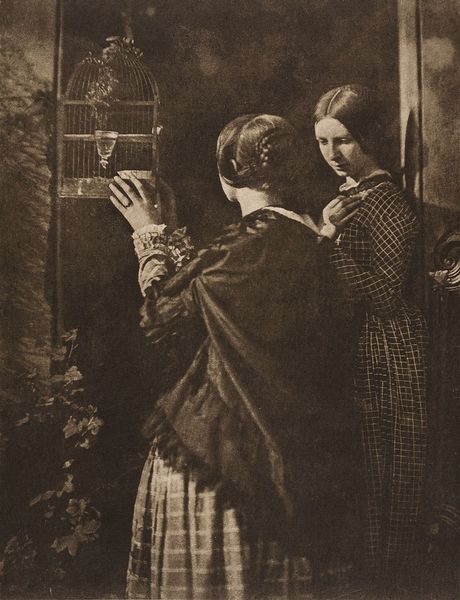
Titel: The Bird-Cage
Künstler: David Octavius Hill
Standort: Hamburg
Institution: Museum für Kunst und Gewerbe Hamburg
Schlagwörter: vogel, frau, gesten, figur, mimik, schwestern, foto, fotografie, photographie, posen, doppelbildnis, doppelportrait, schwester, photo, karton, passepartout, lichtbild, japanpapier, bildwerke, heliogravur, angewandte und bildende kunst, hessische systematik, vögel, porträtfotografie, porträtphotographie, doppelporträt, heliogravüre, photogravüre, fotogravüre, käfig, vogelkäfig